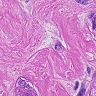
Metastatic tissue present: yes